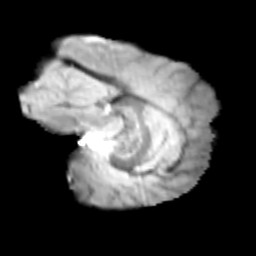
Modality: T2w
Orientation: sagittal
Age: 12
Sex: male
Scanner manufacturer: siemens
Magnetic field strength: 3 T
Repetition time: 3.8 s
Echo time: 0.07 s